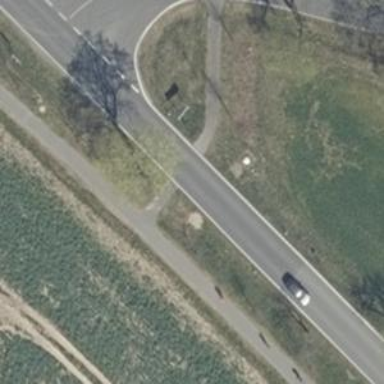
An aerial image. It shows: Unmarked crossing on the road.